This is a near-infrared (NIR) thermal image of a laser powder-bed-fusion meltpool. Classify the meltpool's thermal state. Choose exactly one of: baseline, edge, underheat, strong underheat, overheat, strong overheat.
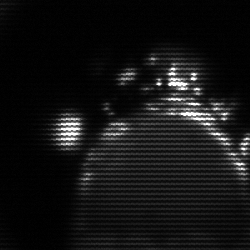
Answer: edge